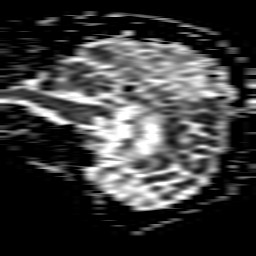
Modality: ADC
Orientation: sagittal
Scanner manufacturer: philips
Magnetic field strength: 1.5 T
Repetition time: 3.779 s
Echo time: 0.09257 s